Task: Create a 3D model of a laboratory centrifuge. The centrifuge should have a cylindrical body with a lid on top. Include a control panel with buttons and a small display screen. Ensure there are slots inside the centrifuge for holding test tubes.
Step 470:
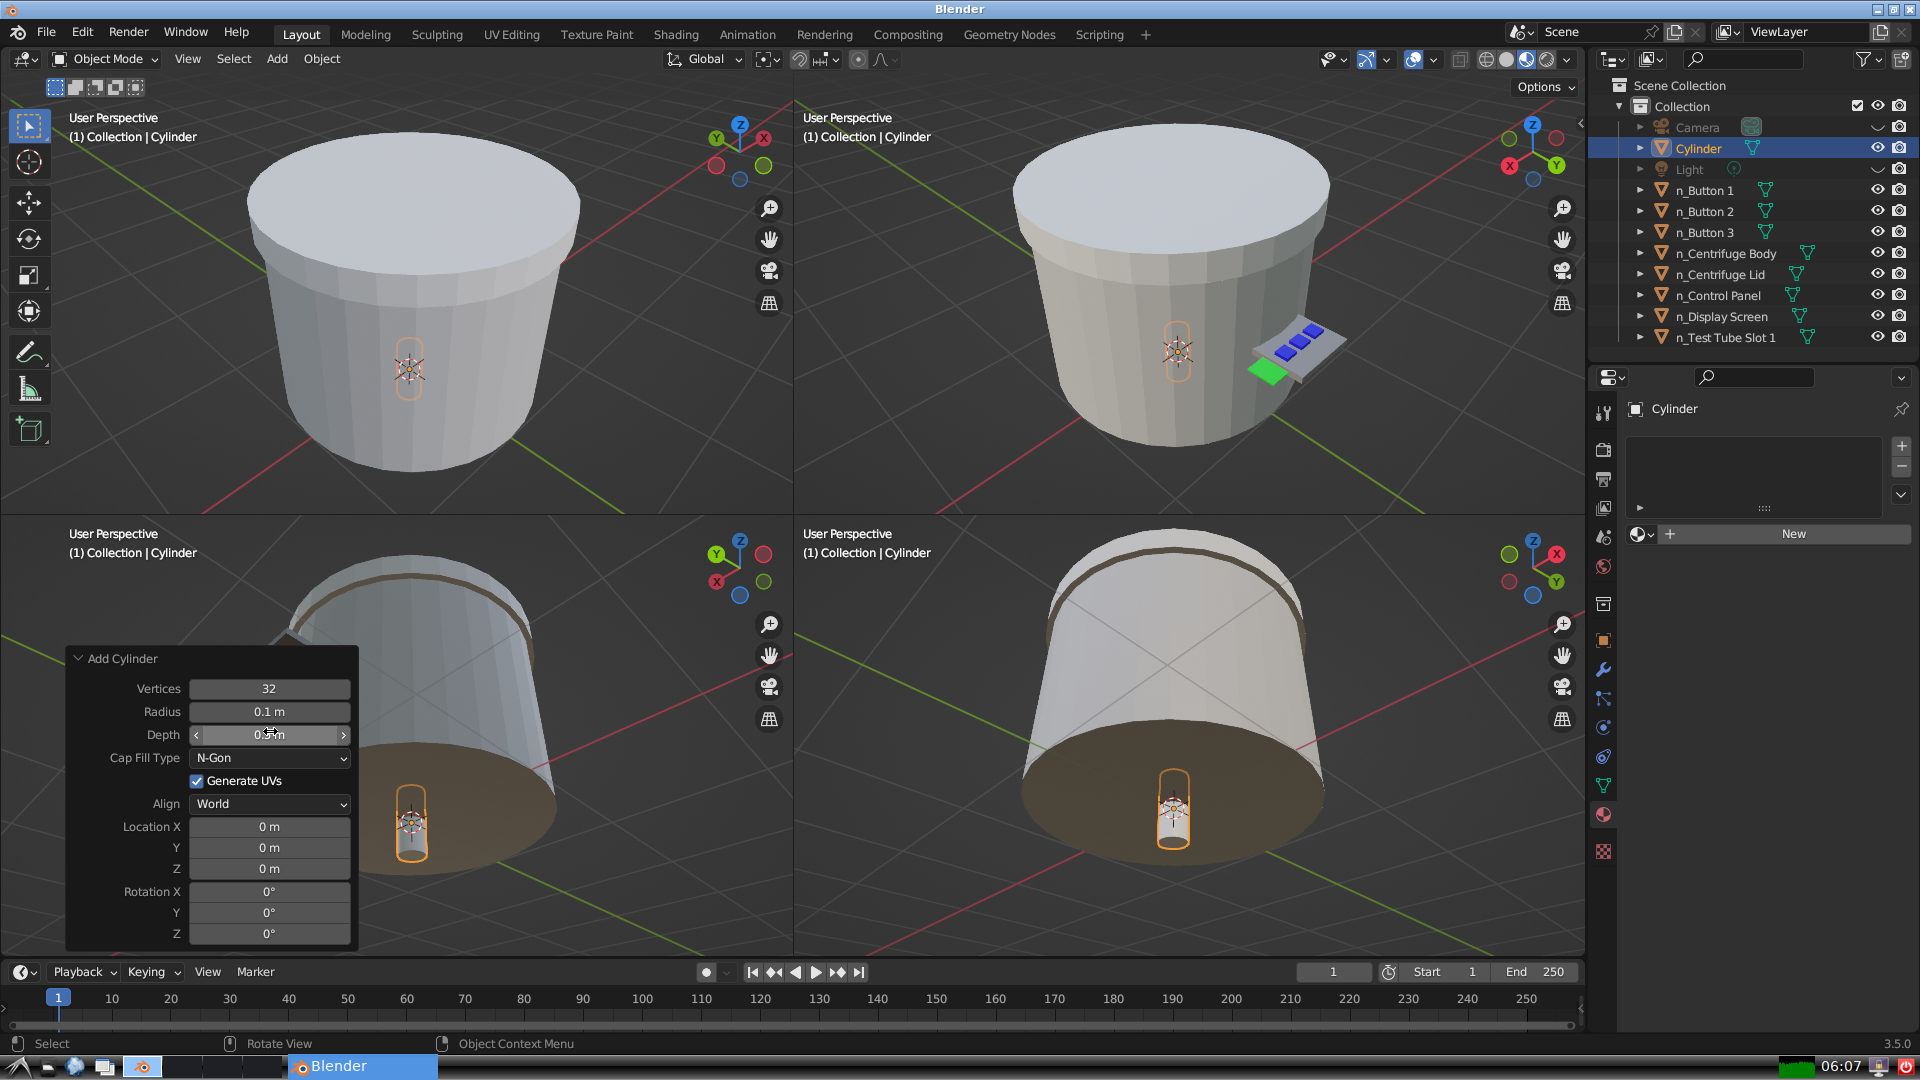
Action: {"mouse_move": [270, 824]}